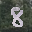
Label: 8